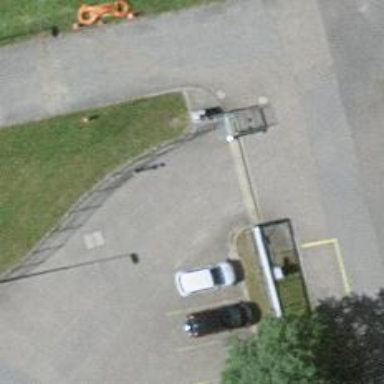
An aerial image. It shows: Gate.